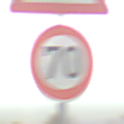
Verkehrszeichen: Geschwindigkeit70
Zusatzzeichen oben: UnzureichendesLichtraumprofil
Umgebung: Outdoor, Nature
Tageszeit: MorningAfternoon
Wetter: Clear
Licht: Natural
Jahreszeit: NotSpecified
Kontrast: HighContrast